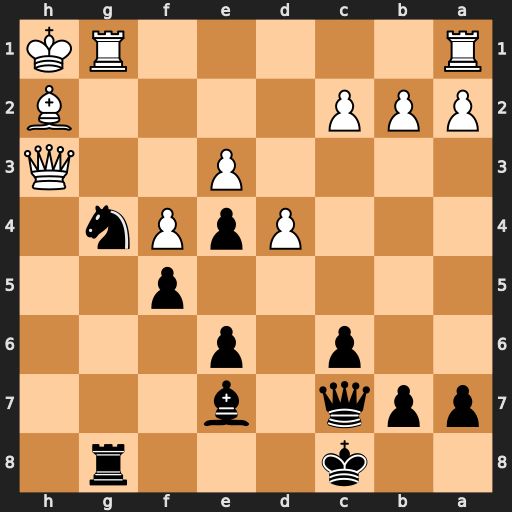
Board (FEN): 2k3r1/ppq1b3/2p1p3/5p2/3PpPn1/4P2Q/PPP4B/R5RK
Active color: b
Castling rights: -
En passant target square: -
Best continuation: Nf2#